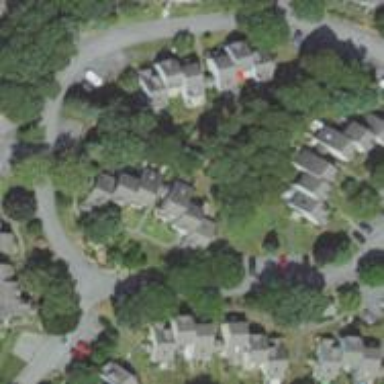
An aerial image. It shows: Residential road.